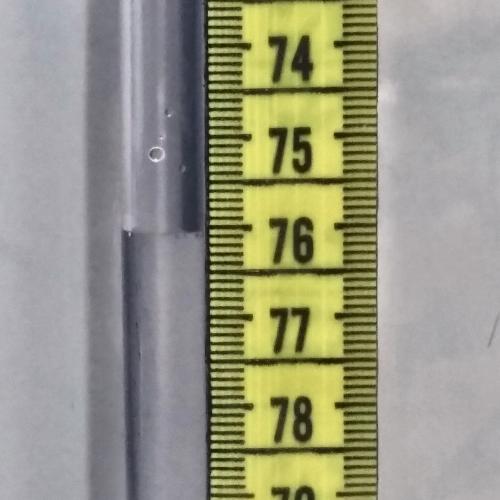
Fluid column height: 76.1 cm